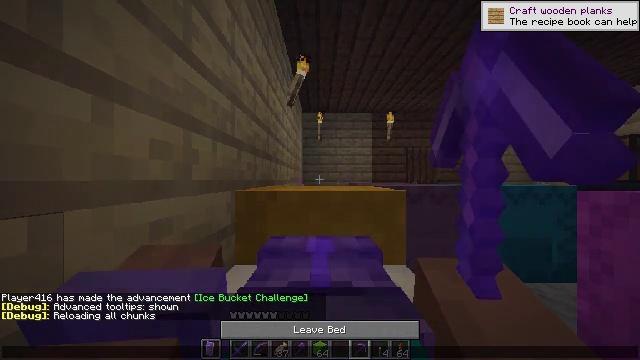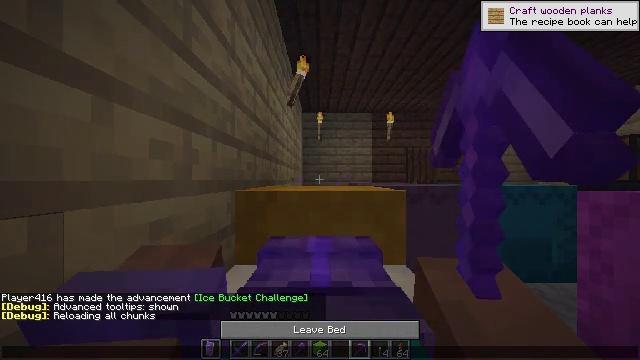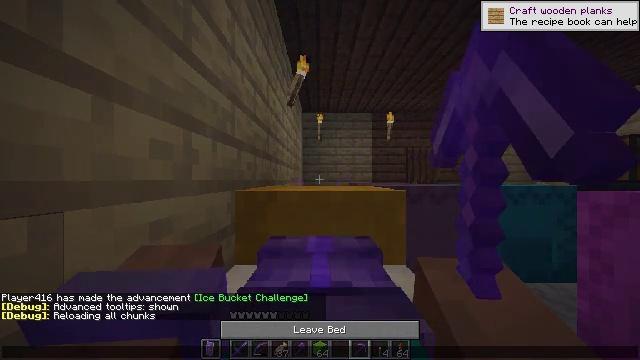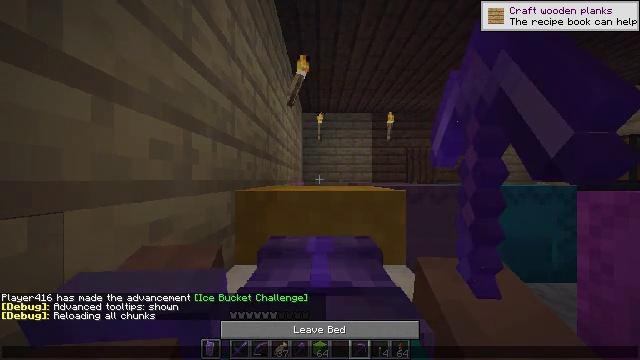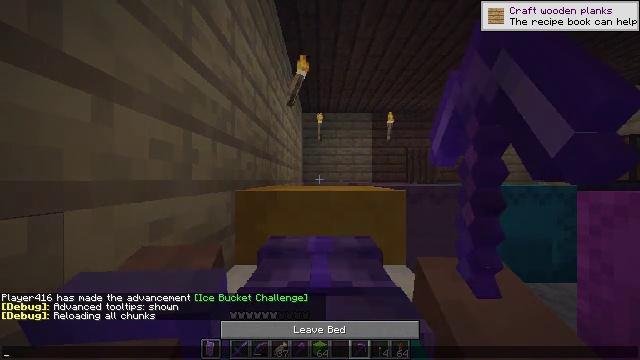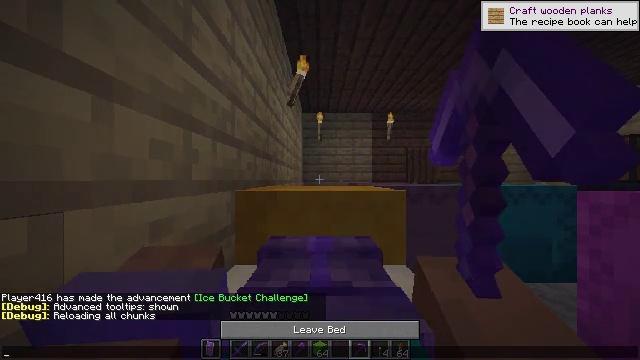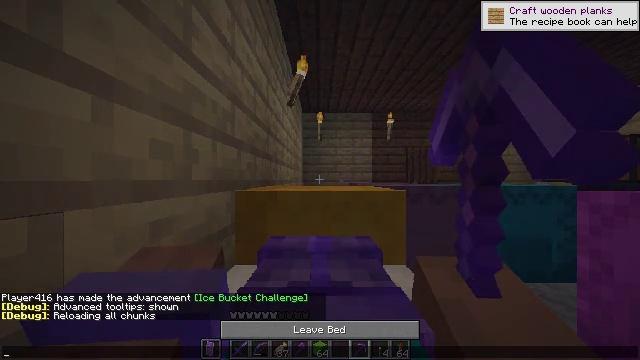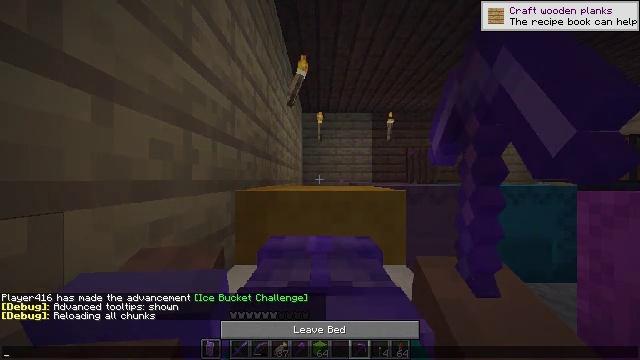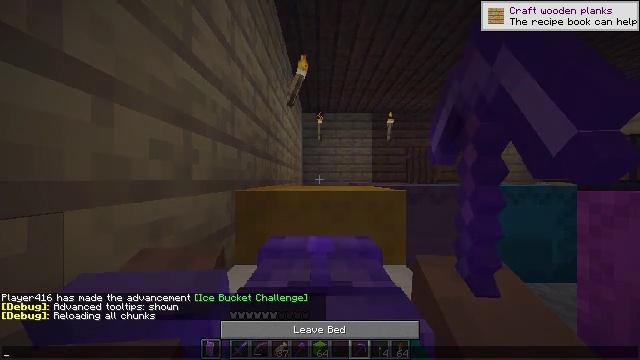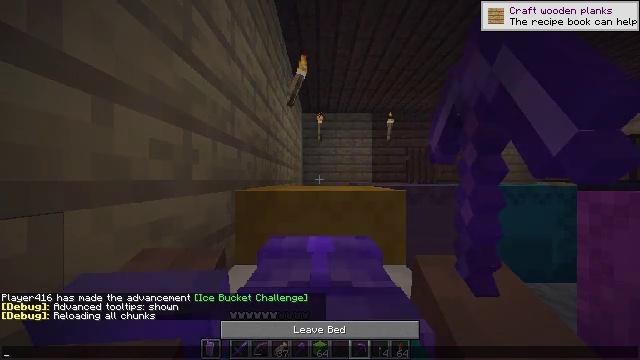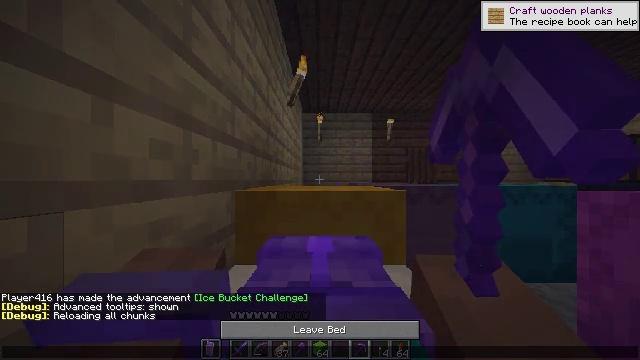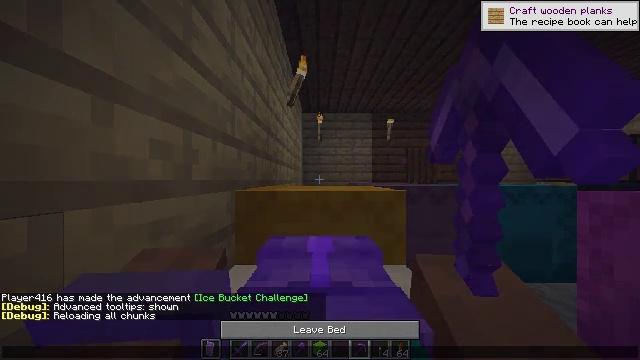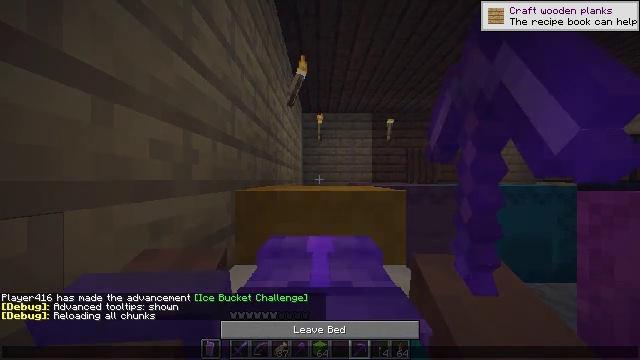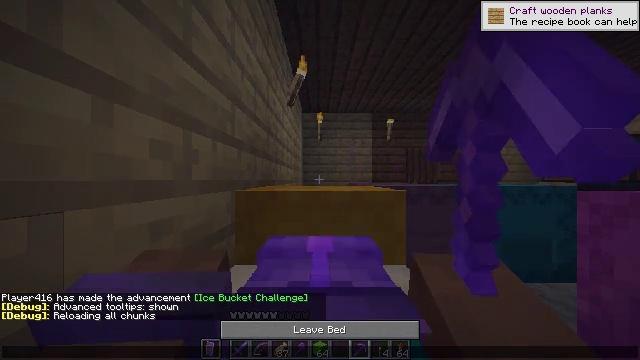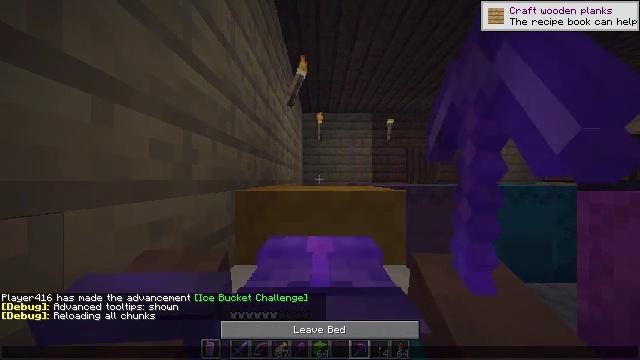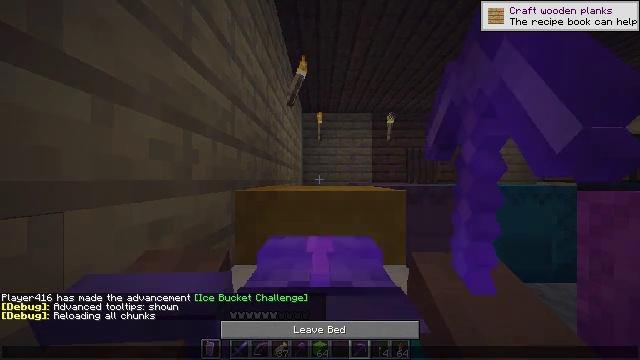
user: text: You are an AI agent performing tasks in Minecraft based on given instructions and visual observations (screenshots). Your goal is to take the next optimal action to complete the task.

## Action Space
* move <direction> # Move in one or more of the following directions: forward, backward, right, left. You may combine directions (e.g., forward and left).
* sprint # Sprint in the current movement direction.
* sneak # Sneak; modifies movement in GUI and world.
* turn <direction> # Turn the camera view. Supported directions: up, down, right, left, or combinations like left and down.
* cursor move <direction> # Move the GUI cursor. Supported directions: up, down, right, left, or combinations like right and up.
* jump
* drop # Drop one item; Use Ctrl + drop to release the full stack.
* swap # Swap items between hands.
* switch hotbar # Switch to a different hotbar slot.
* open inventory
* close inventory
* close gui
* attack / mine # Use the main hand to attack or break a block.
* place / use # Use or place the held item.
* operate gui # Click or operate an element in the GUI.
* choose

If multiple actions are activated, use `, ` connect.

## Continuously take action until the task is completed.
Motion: motion action
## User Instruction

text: Combine two lime wool to craft a lime carpet.
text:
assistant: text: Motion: no_op
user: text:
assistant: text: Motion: no_op
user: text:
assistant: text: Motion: no_op
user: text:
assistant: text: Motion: no_op
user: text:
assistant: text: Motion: no_op
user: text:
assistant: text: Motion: no_op
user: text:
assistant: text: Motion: no_op
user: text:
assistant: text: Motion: no_op
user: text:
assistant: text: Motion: no_op
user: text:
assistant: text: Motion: no_op
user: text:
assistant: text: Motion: no_op
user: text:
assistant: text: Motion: no_op
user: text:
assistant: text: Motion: no_op
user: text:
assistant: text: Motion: no_op
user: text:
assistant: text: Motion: no_op
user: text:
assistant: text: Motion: no_op
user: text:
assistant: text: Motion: no_op
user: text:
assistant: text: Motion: no_op
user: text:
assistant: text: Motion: no_op
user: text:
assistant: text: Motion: no_op
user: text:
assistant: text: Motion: no_op
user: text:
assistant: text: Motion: no_op
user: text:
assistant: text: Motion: no_op
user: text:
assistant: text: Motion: no_op
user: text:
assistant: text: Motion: no_op
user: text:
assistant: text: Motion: no_op
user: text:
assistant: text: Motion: no_op
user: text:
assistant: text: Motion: no_op
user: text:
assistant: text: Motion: no_op
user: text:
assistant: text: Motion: no_op